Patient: sex F, age 38
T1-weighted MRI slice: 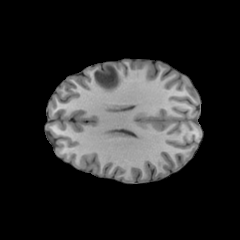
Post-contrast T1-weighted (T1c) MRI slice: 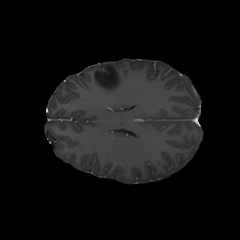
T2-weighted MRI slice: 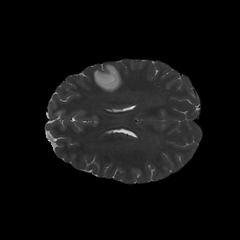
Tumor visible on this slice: yes
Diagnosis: Astrocytoma, IDH-mutant
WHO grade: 2